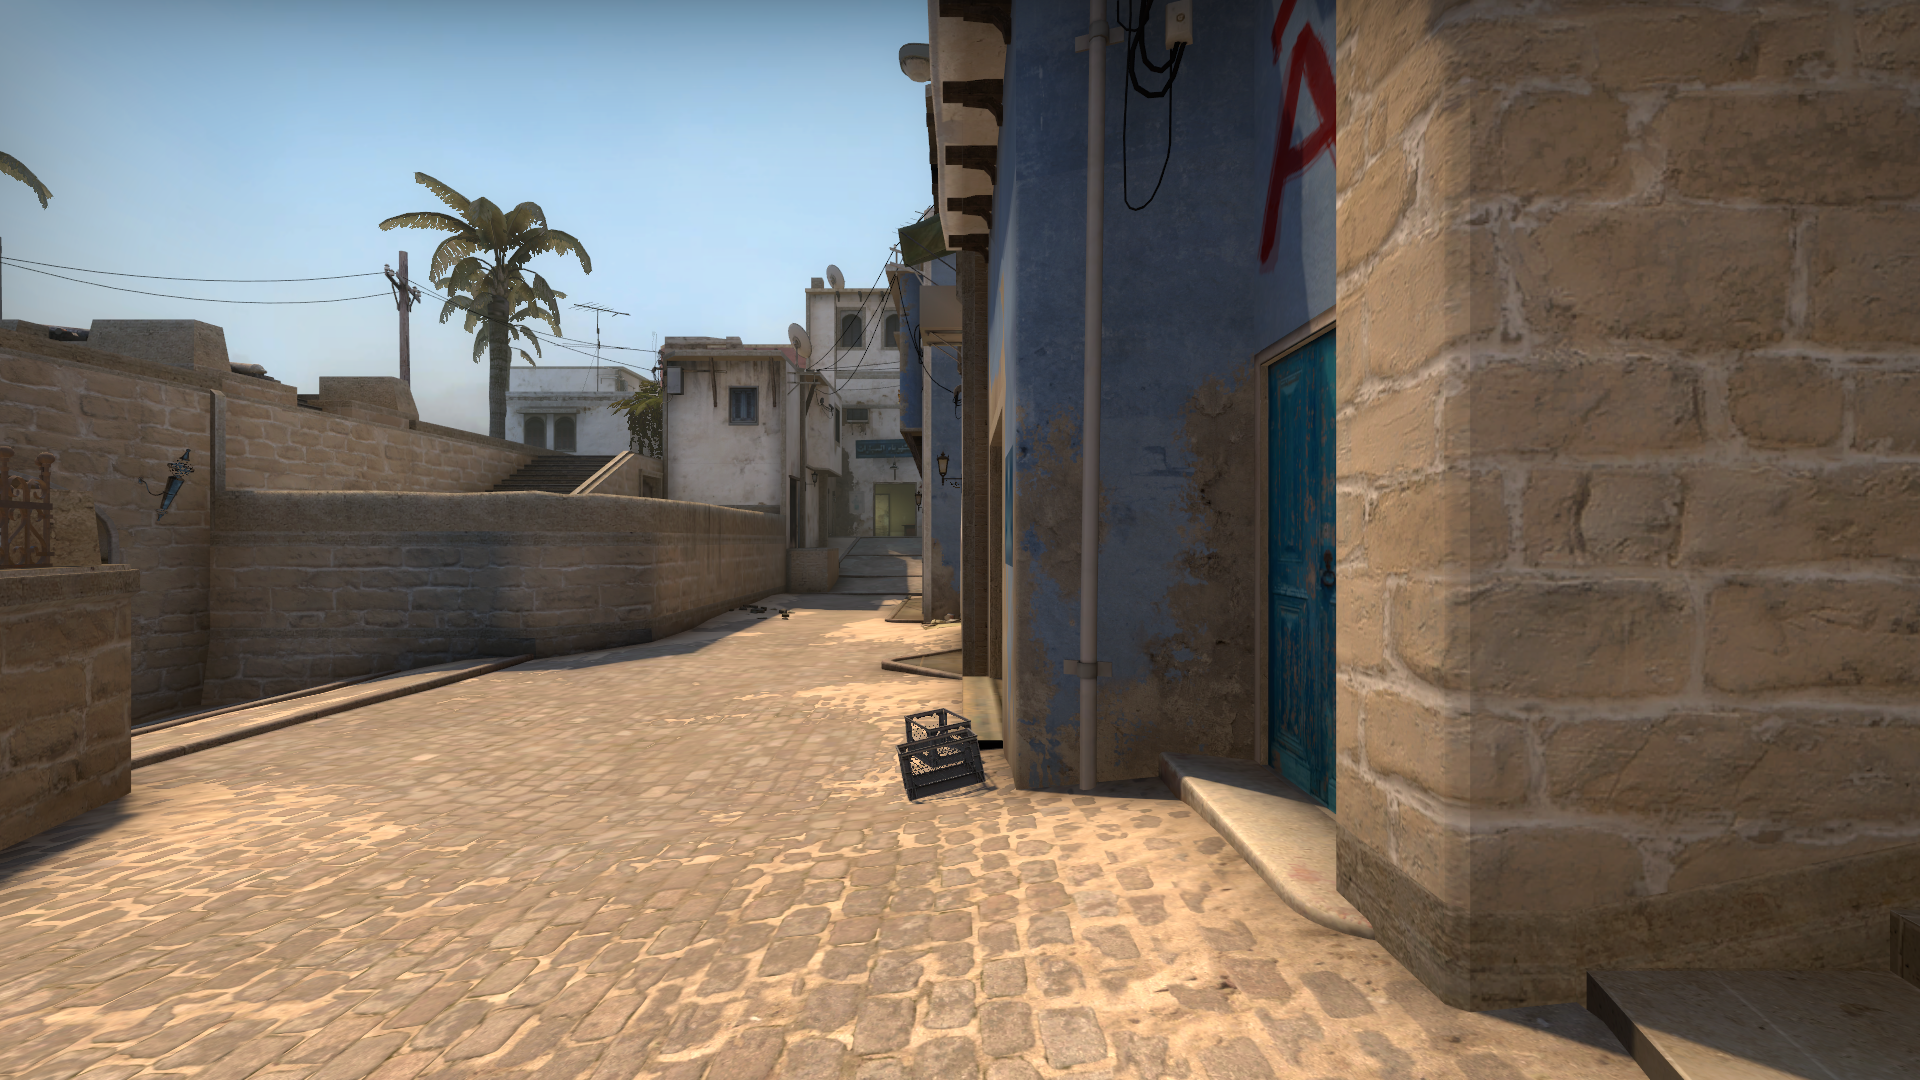
Map: de_mirage